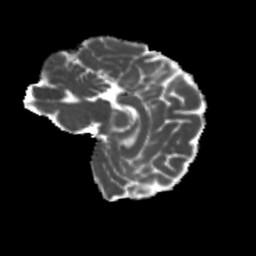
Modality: MD
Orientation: sagittal
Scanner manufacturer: siemens
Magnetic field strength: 3 T
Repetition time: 4 s
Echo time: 0.0594 s